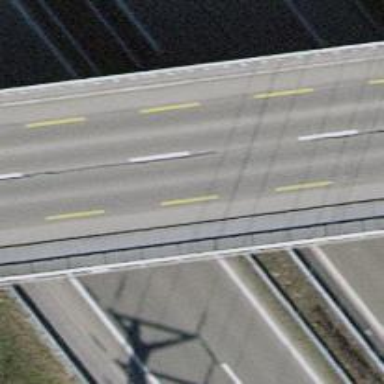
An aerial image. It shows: Asphalt surface bridge over secondary road. There is dedicated cycle lane on both sides of the bridge.